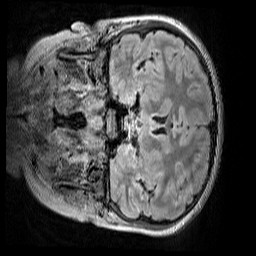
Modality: FLAIR
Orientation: coronal
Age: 12
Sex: male
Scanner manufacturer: siemens
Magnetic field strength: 3 T
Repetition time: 5 s
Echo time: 0.388 s